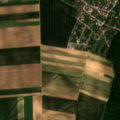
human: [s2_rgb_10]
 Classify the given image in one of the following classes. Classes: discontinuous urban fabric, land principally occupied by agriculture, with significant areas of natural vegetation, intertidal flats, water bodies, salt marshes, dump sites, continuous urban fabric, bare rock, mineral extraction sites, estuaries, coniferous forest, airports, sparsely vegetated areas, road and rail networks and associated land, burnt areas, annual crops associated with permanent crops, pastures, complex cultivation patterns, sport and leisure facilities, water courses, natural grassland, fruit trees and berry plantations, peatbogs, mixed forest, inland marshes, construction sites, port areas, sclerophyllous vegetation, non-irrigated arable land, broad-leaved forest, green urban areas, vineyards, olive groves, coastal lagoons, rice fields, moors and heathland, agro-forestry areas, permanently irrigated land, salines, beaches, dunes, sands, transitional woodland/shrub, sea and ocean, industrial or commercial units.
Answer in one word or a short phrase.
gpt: discontinuous urban fabric, non-irrigated arable land, broad-leaved forest, mixed forest